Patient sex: M
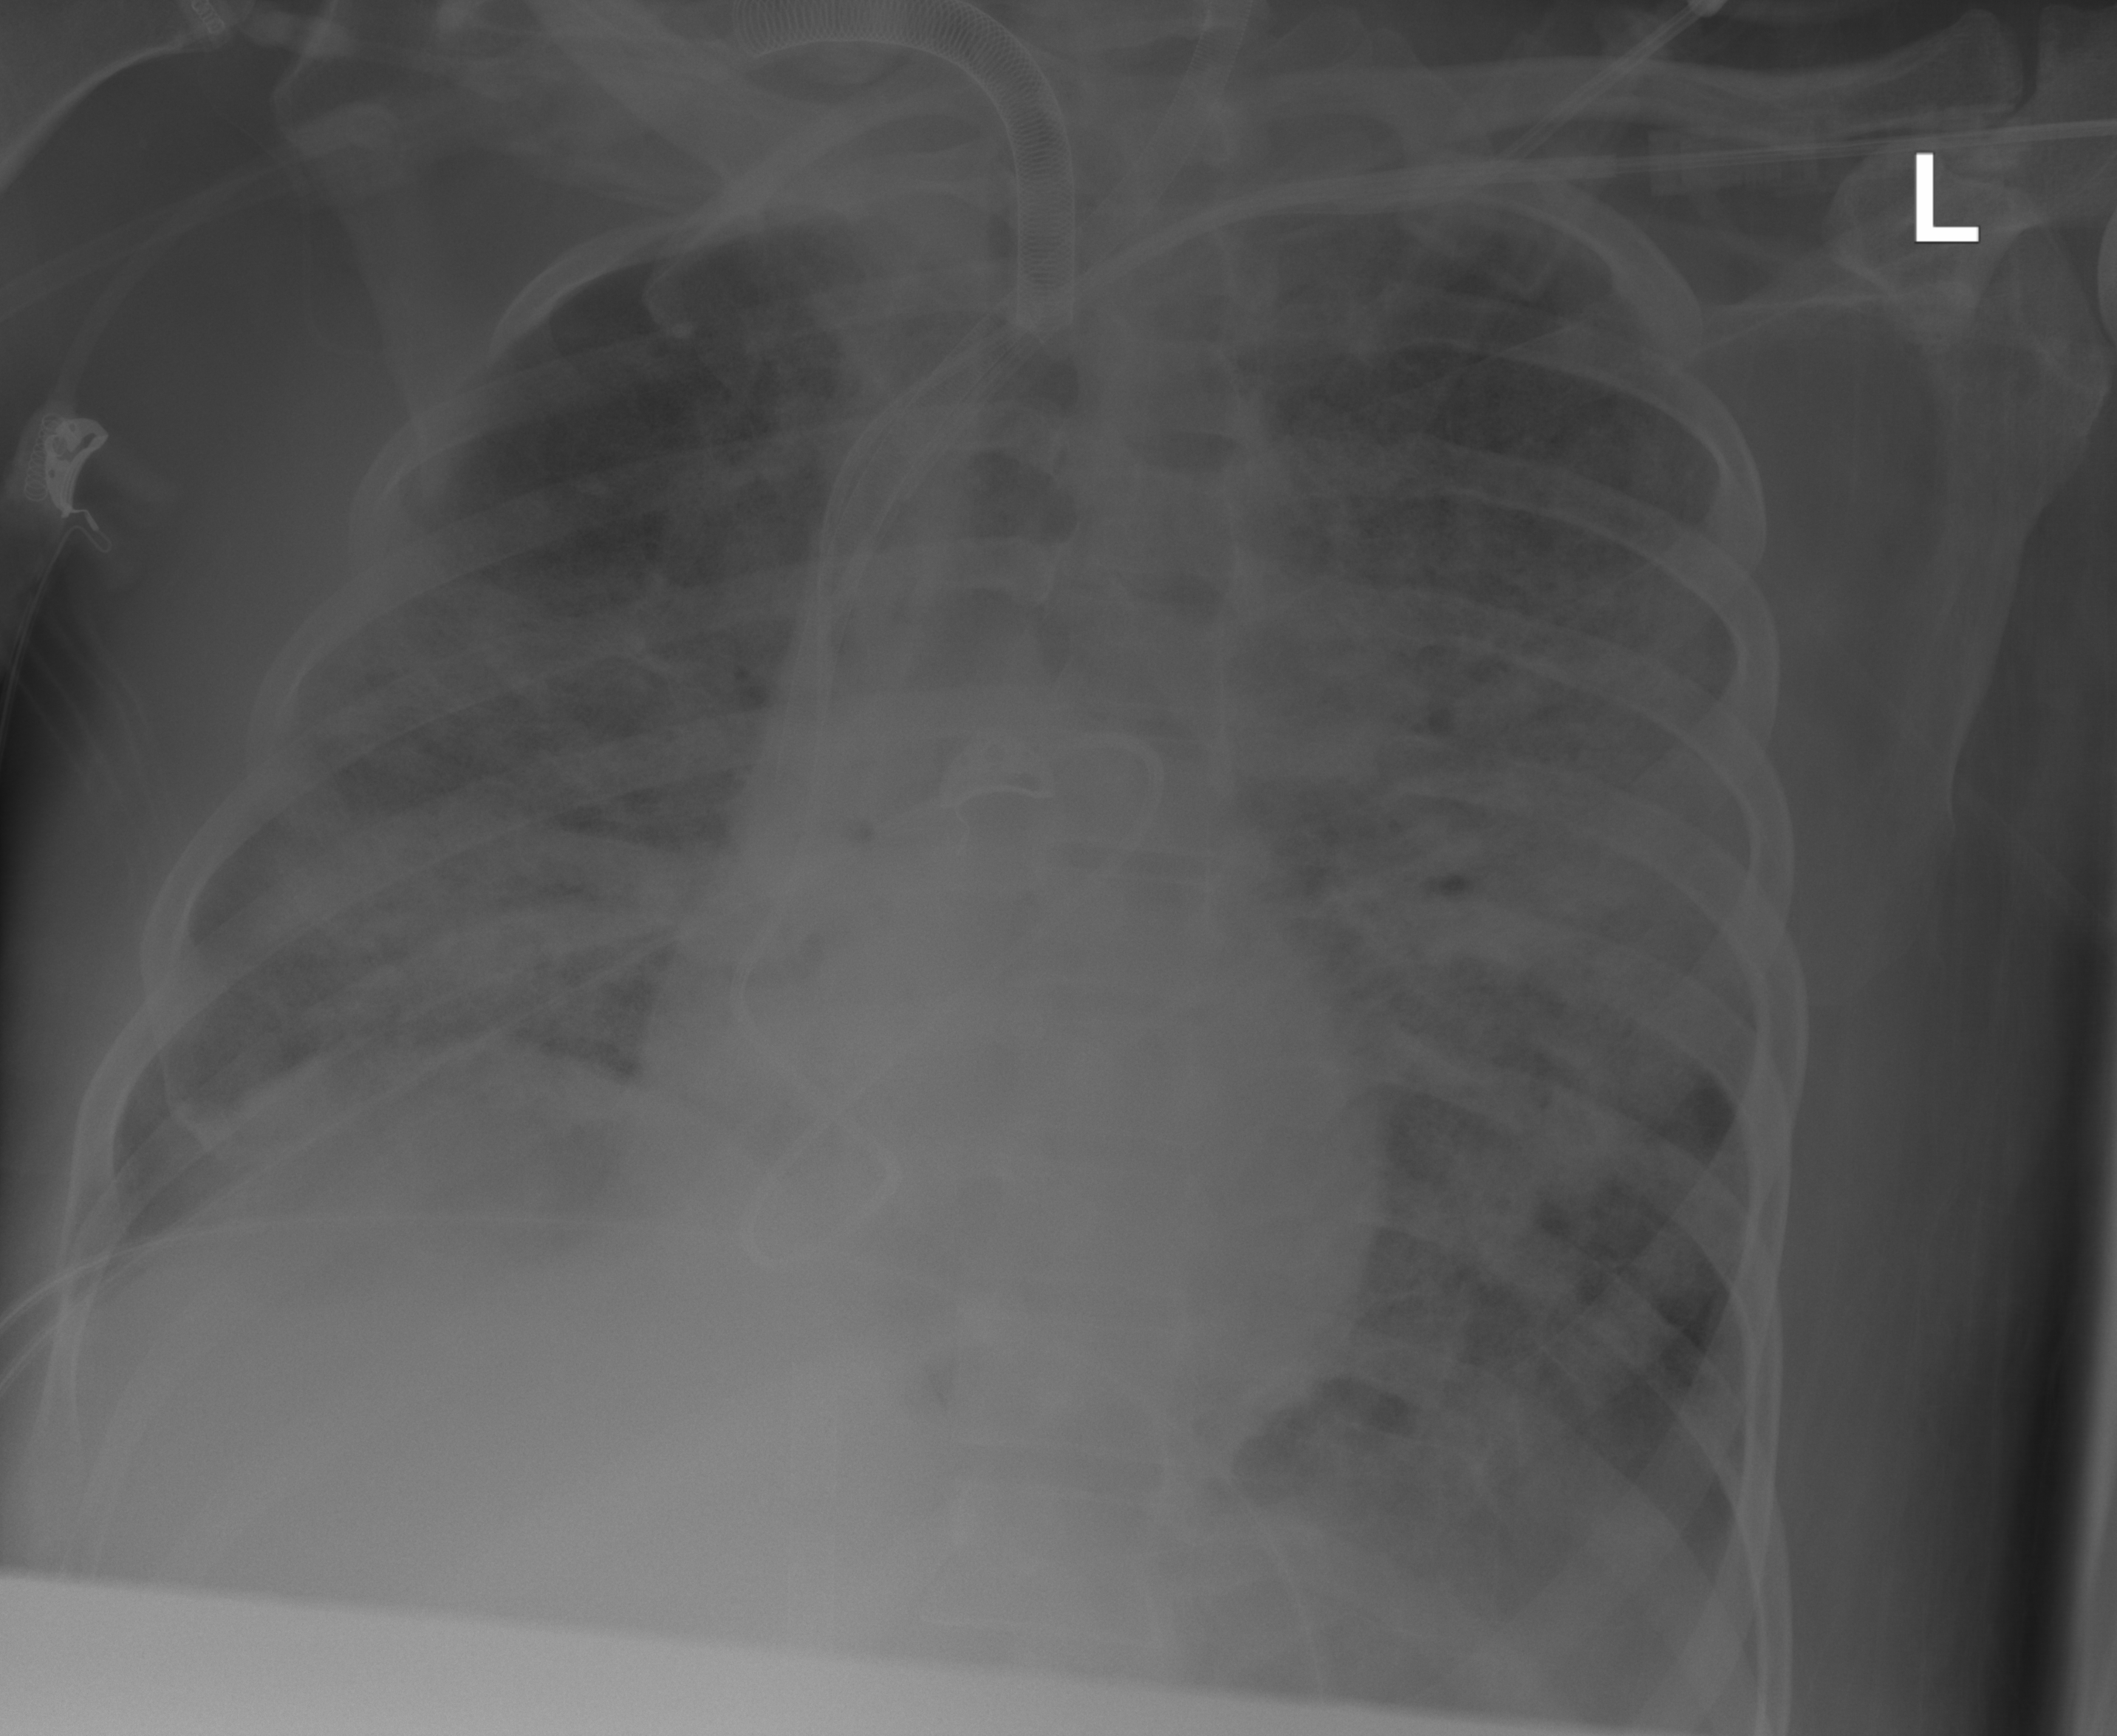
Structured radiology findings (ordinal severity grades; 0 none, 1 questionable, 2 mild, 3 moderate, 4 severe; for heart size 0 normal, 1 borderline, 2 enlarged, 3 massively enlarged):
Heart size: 0
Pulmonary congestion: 0
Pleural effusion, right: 1
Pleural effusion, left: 2
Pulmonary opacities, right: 4
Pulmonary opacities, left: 4
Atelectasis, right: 3
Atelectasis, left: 3